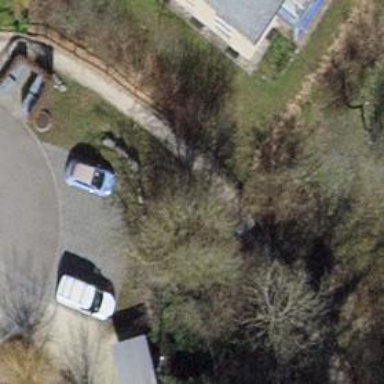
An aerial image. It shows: Set of steps on the road.